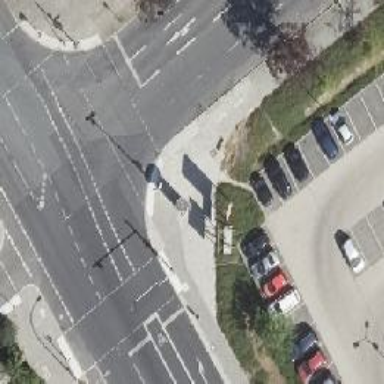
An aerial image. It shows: Advertising column.